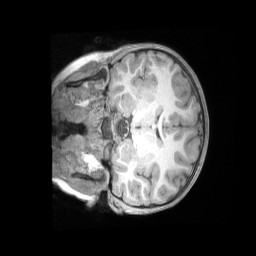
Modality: T1w
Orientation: coronal
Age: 8
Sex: female
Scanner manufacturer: siemens
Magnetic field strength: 3 T
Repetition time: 2.53 s
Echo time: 0.00164 s